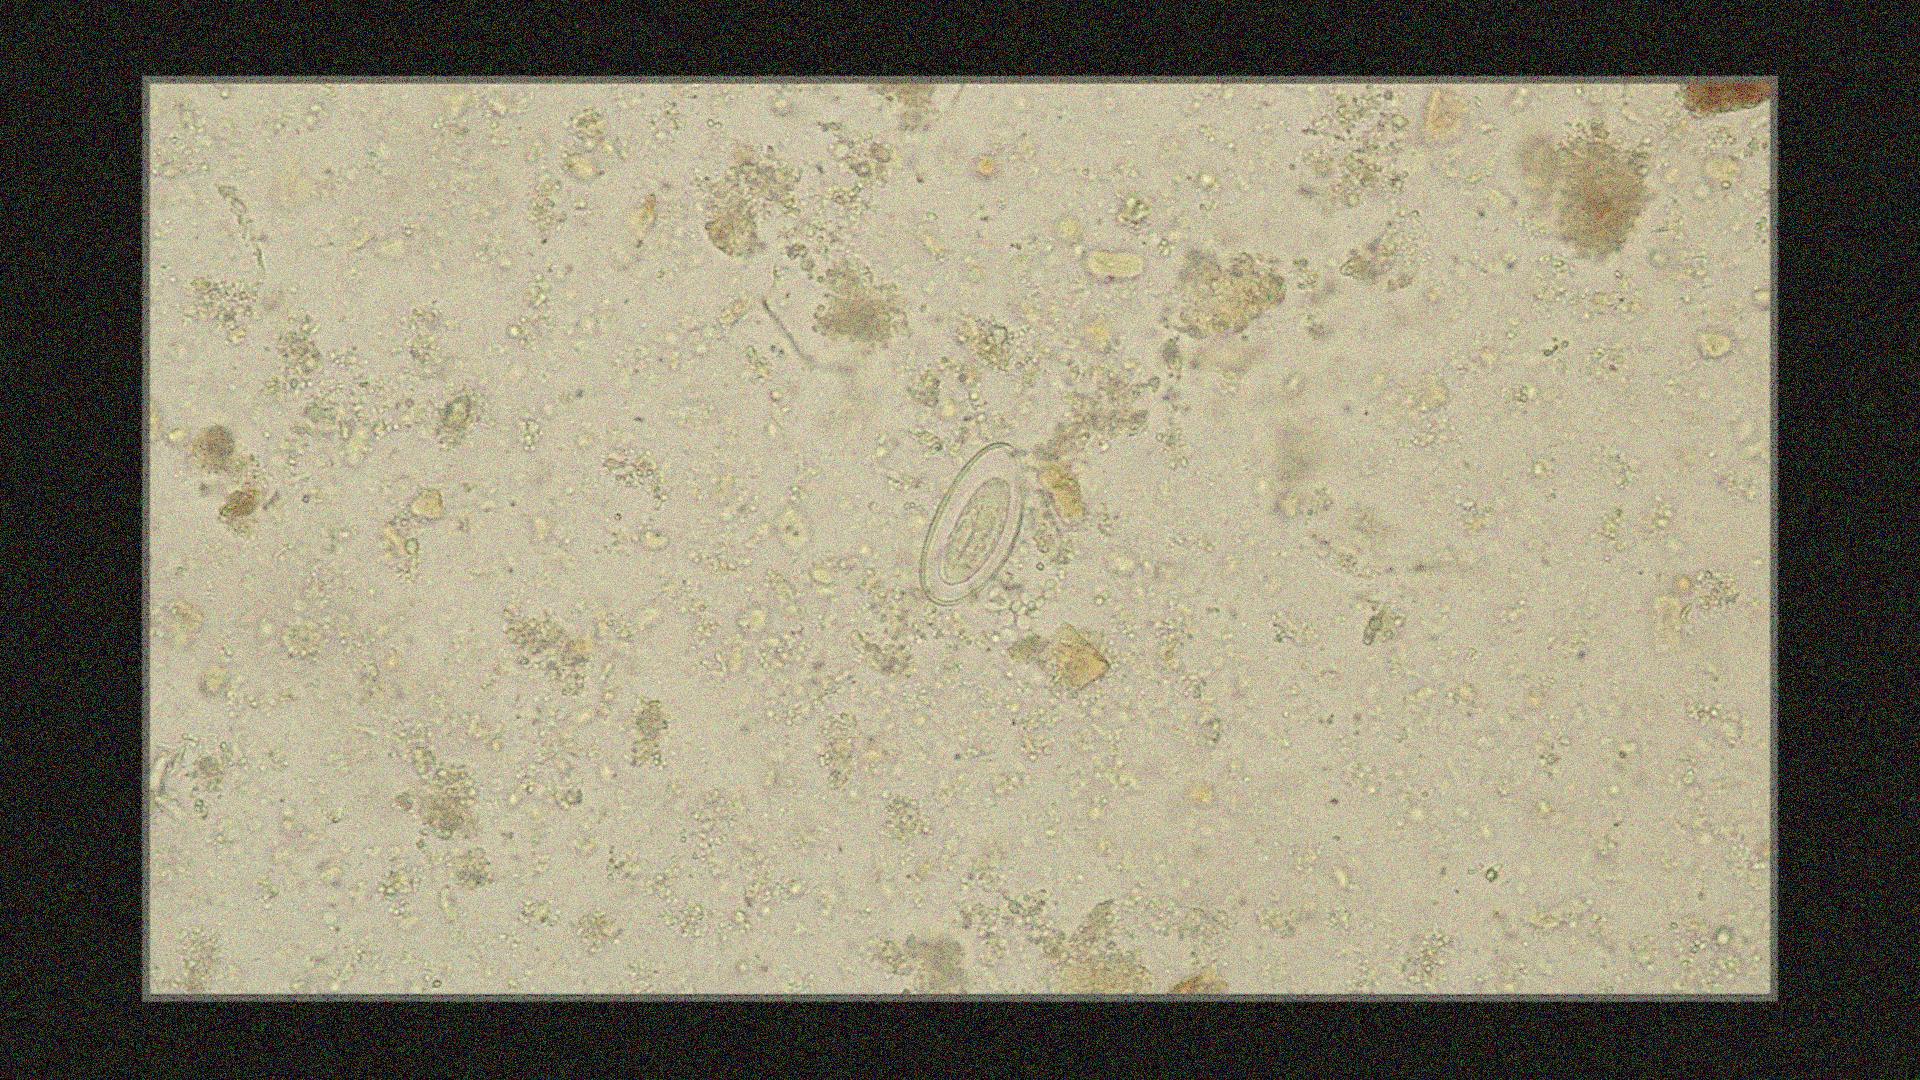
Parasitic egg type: Enterobius vermicularis